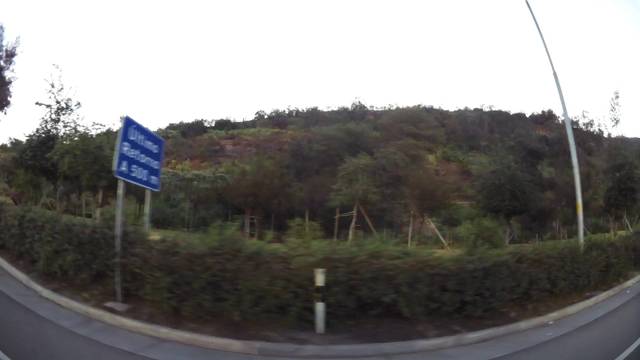
Region: Chile
Coordinates: -33.411, -70.608